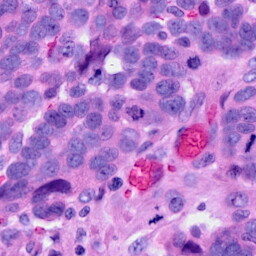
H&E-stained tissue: Ovarian